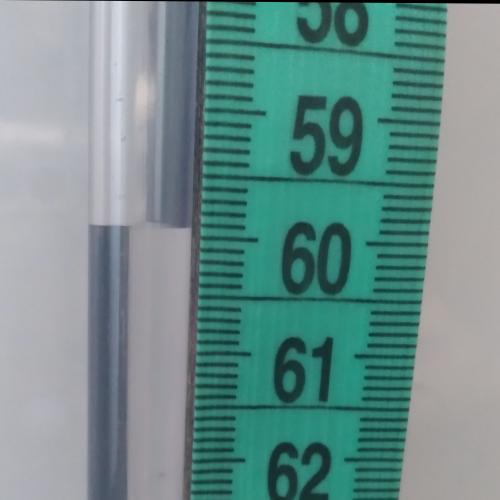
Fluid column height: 59.9 cm